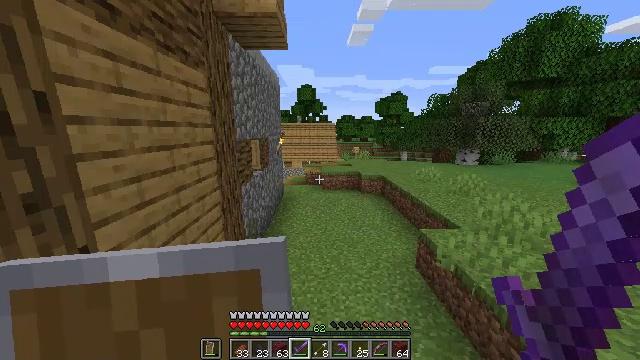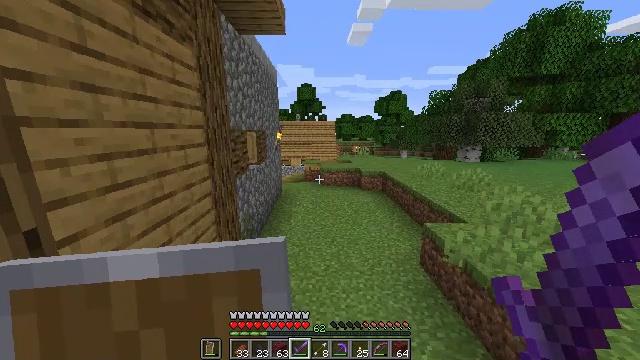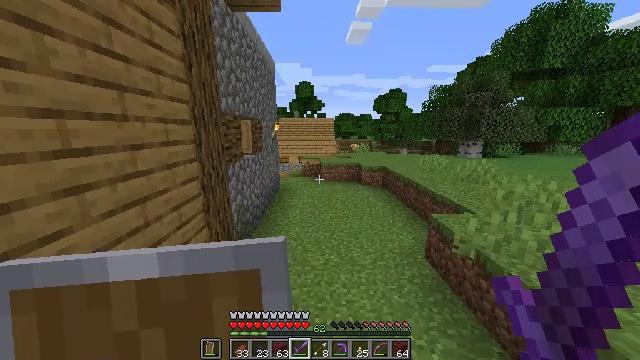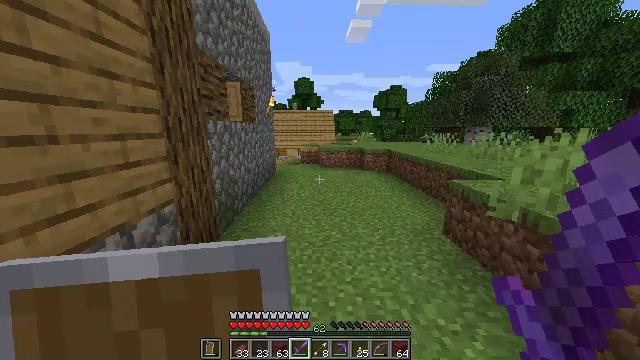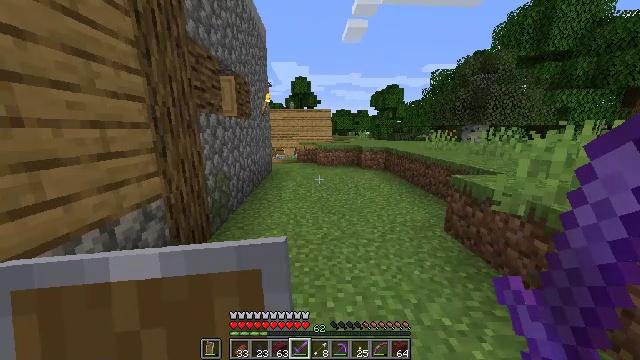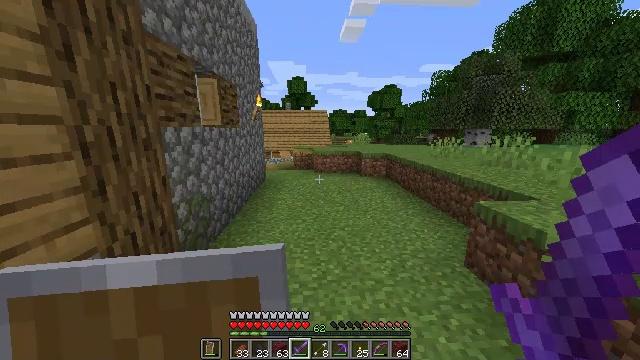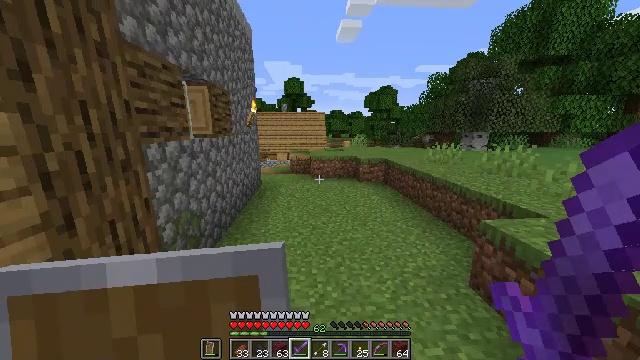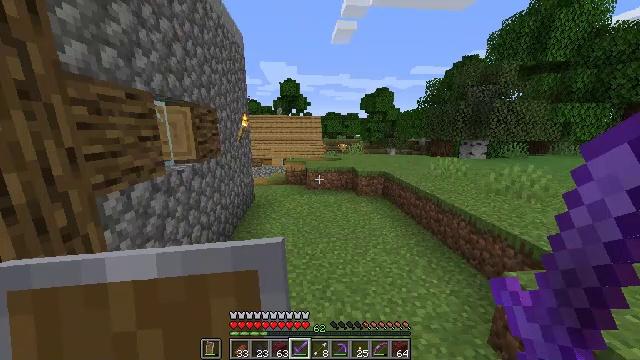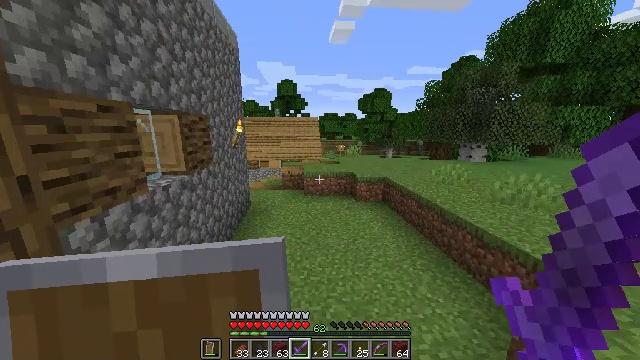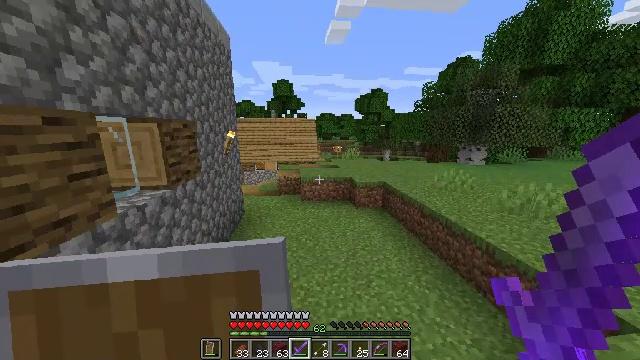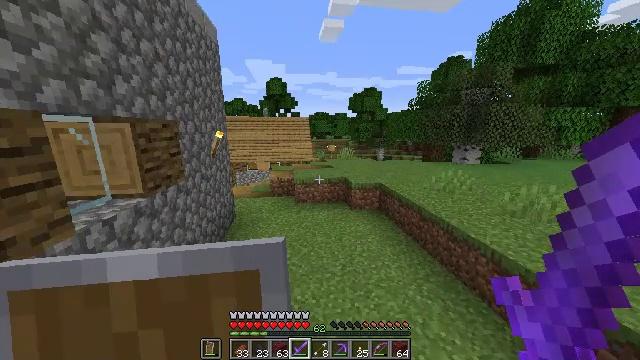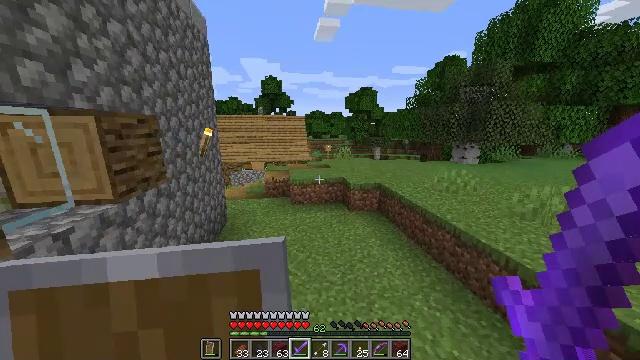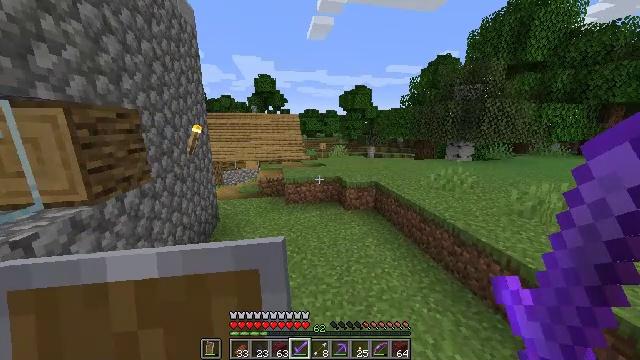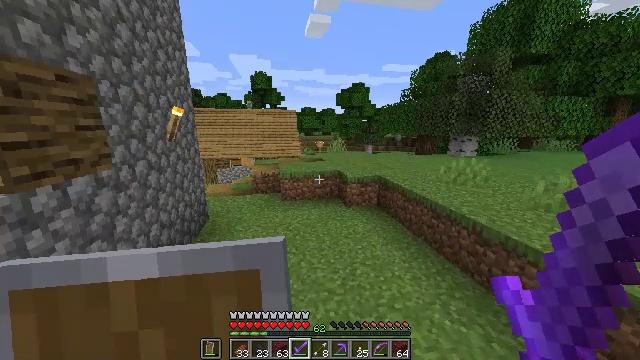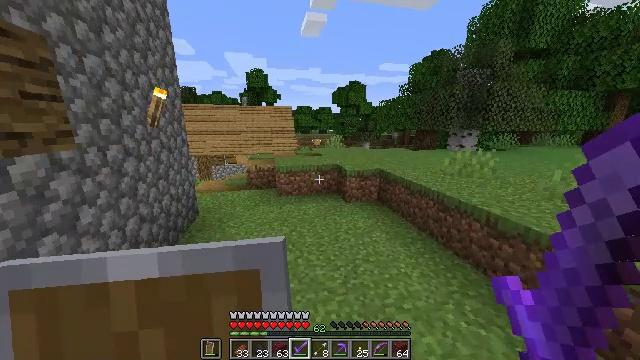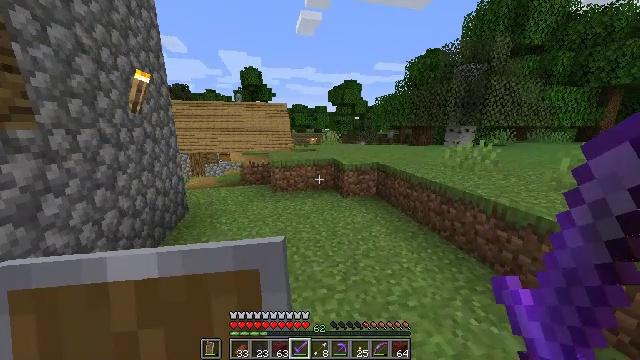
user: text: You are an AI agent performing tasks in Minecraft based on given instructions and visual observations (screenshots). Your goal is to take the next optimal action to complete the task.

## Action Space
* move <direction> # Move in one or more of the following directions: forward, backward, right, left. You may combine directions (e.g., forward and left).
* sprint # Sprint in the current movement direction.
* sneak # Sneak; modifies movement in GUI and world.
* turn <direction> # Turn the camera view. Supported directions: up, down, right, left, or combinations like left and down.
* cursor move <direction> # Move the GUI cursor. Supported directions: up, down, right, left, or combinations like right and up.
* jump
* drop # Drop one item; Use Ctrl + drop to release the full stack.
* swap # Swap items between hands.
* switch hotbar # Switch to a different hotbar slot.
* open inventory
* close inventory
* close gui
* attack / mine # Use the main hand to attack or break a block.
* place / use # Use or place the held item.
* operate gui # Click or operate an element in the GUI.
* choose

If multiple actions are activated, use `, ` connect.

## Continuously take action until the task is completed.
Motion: motion action
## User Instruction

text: Craft an ender eye in the crafting table.
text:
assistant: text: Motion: move forward, jump
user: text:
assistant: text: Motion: move forward, jump
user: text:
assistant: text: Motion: move forward, jump
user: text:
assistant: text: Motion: move forward, jump
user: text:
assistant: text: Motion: move forward, jump
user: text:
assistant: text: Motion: move forward, jump
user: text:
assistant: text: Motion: move forward, turn right, jump
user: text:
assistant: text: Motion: move forward, jump
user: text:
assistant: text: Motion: move forward, jump
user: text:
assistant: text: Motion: move forward, turn right, jump
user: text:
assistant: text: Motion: move forward, turn right, jump
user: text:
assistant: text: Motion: move forward, turn right
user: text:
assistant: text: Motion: move forward
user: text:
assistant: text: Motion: move forward
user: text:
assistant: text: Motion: move forward, turn right
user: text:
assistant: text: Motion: move forward, turn right
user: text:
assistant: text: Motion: move forward
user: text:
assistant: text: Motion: move forward
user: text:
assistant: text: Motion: move forward
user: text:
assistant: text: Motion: move forward
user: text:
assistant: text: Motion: move forward
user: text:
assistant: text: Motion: move forward
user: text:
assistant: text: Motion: move forward
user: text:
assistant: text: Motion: move forward
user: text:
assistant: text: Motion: move forward
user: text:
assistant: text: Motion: move forward
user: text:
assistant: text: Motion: move forward
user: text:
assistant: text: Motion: move forward
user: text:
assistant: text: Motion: move forward
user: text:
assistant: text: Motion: move forward, jump